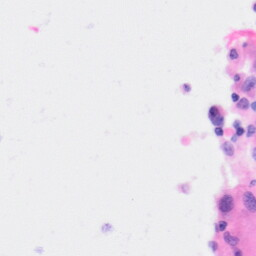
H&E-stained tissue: Kidney